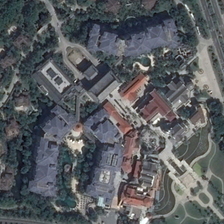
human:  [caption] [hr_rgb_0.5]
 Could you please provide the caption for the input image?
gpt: these trees are very deep in color .

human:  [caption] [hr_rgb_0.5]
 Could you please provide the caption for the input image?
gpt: many green trees and some buildings are in a resort .

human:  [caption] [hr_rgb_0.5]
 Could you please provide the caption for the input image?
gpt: many green trees and some buildings are in a resort .

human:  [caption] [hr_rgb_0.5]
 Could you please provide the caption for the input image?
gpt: the resort has many green trees .

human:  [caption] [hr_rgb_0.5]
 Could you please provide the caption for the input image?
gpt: the resort has many green trees .